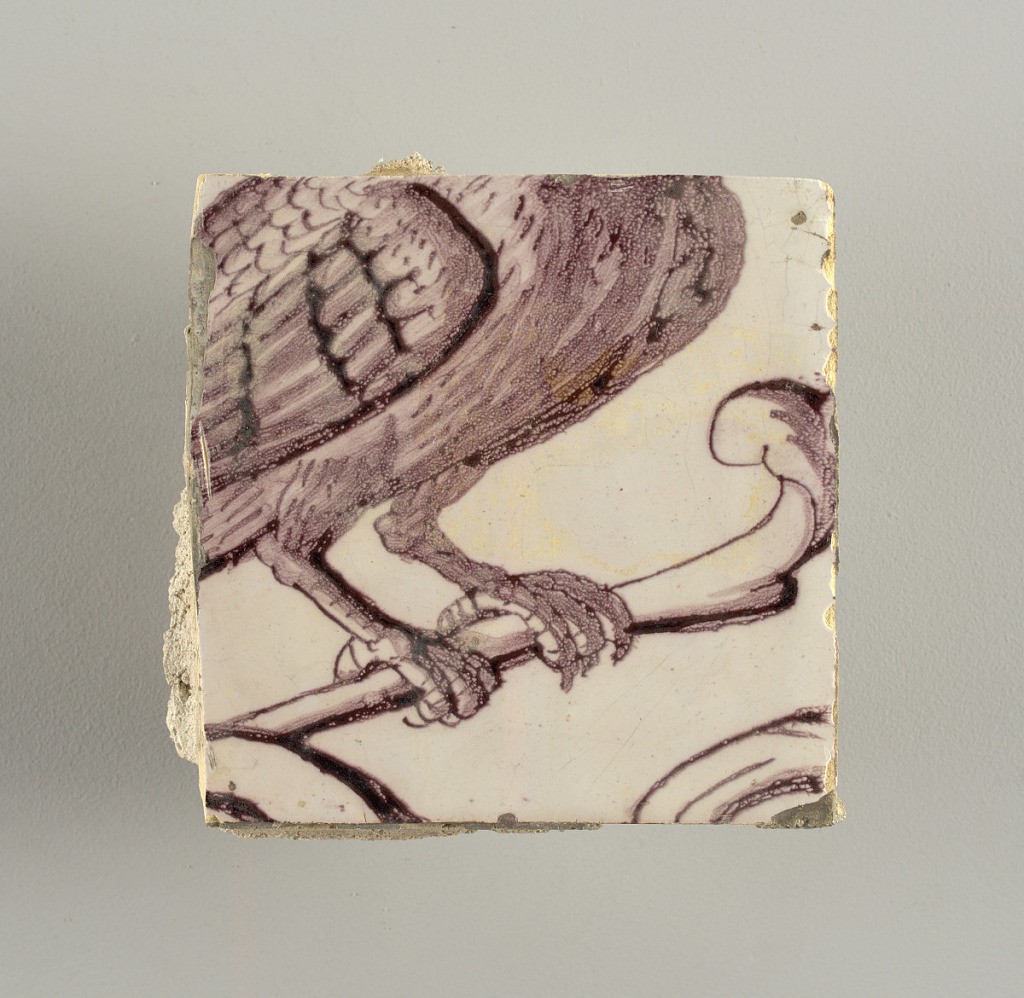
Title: Tile wall facing
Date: ca. 1725
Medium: Tin-glazed earthenware, underglaze
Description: Horizontal rectangle.  Thirty tiles wide and twenty-three tiles high with opening for fireplace eleven tiles wide and ten high.  Foliage arabesques disposed about three vertical axes from which are emphazised by urns at center and right, and at left by the figure of a standing woman carrying an infant on her arm and accompanied by two children.